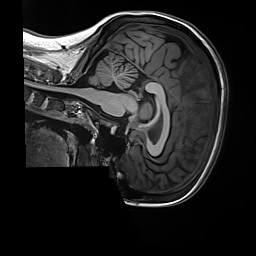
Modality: T1w
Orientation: sagittal
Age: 25
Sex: female
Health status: healthy
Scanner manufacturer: siemens
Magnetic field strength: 3 T
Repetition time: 2.5 s
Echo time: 0.00299 s